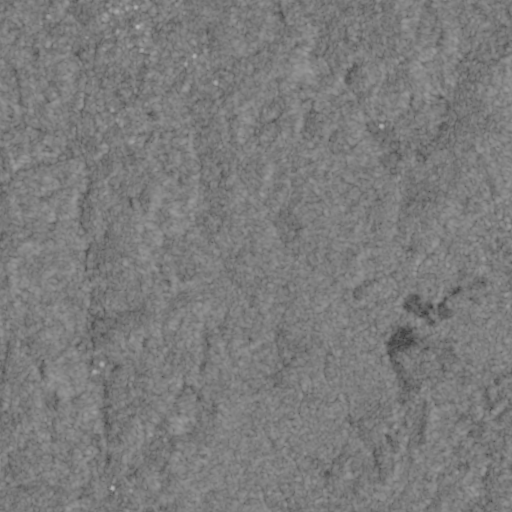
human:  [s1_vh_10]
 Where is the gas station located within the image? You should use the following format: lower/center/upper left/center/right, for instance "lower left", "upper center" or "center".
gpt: The gas station is located in the upper left of the image.
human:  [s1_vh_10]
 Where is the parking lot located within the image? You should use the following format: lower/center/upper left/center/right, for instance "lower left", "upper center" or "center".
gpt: The parking lot is located in the upper left of the image.
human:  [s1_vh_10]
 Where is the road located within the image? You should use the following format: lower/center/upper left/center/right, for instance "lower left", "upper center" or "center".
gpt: There is no road in the image.

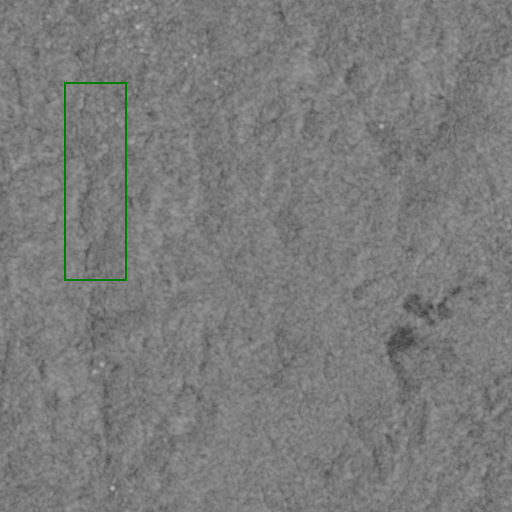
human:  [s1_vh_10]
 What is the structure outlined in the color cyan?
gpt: There is no cyan outline.
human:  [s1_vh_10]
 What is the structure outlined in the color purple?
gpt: There is no structure outlined in purple.